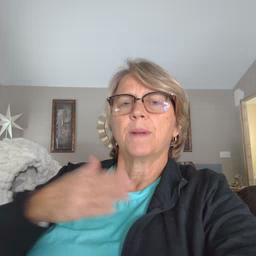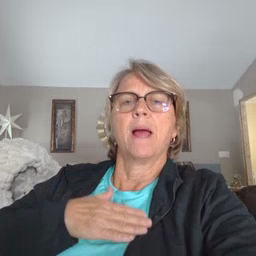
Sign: minemy